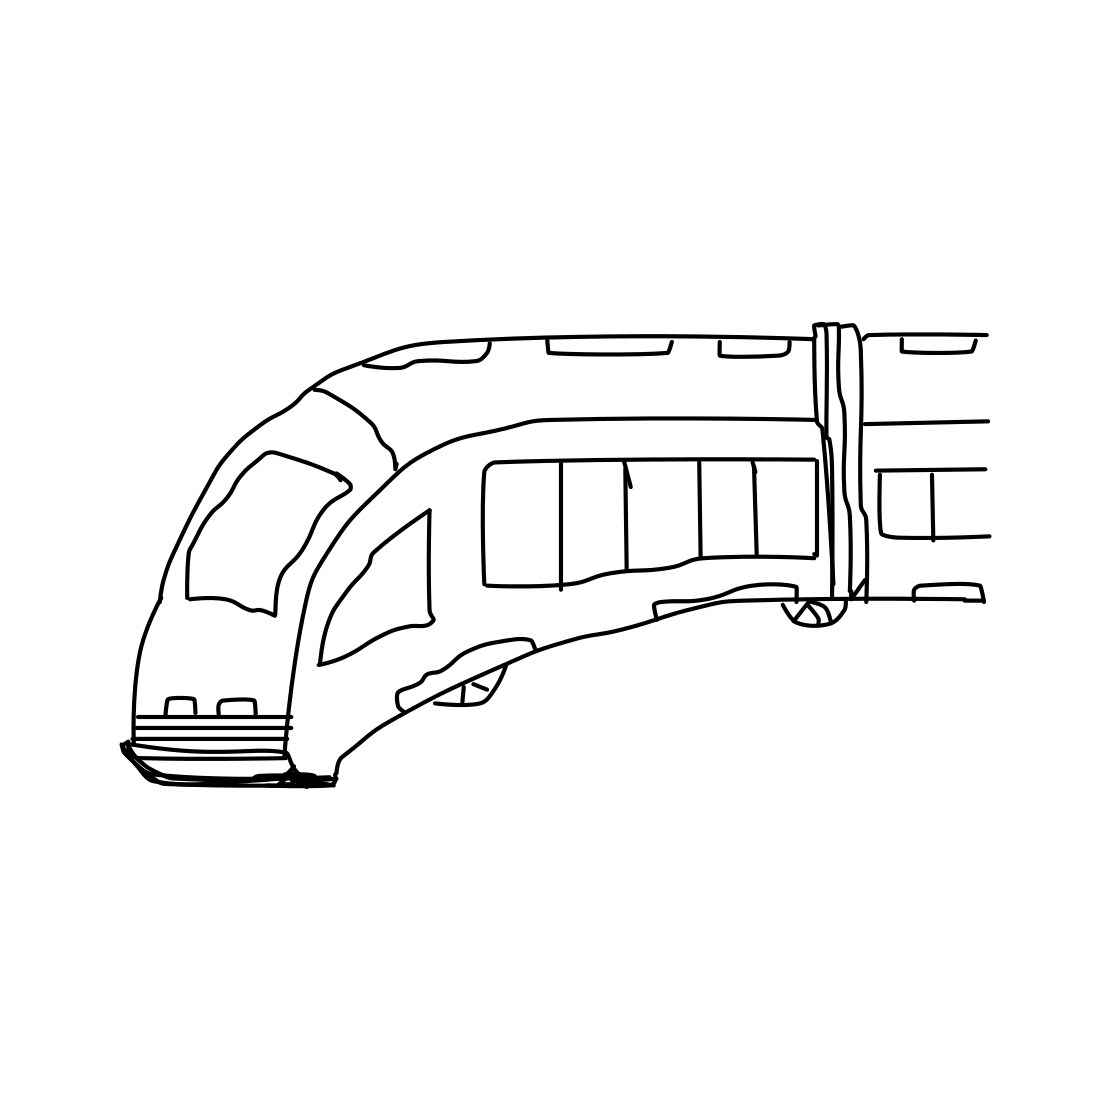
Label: train